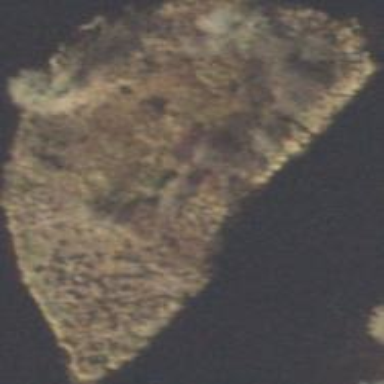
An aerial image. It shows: Islet covered with scrub vegetation.